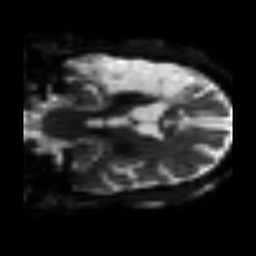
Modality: sbref
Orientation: coronal
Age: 56
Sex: male
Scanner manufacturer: siemens
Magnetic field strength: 3 T
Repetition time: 3.2 s
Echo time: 0.081 s